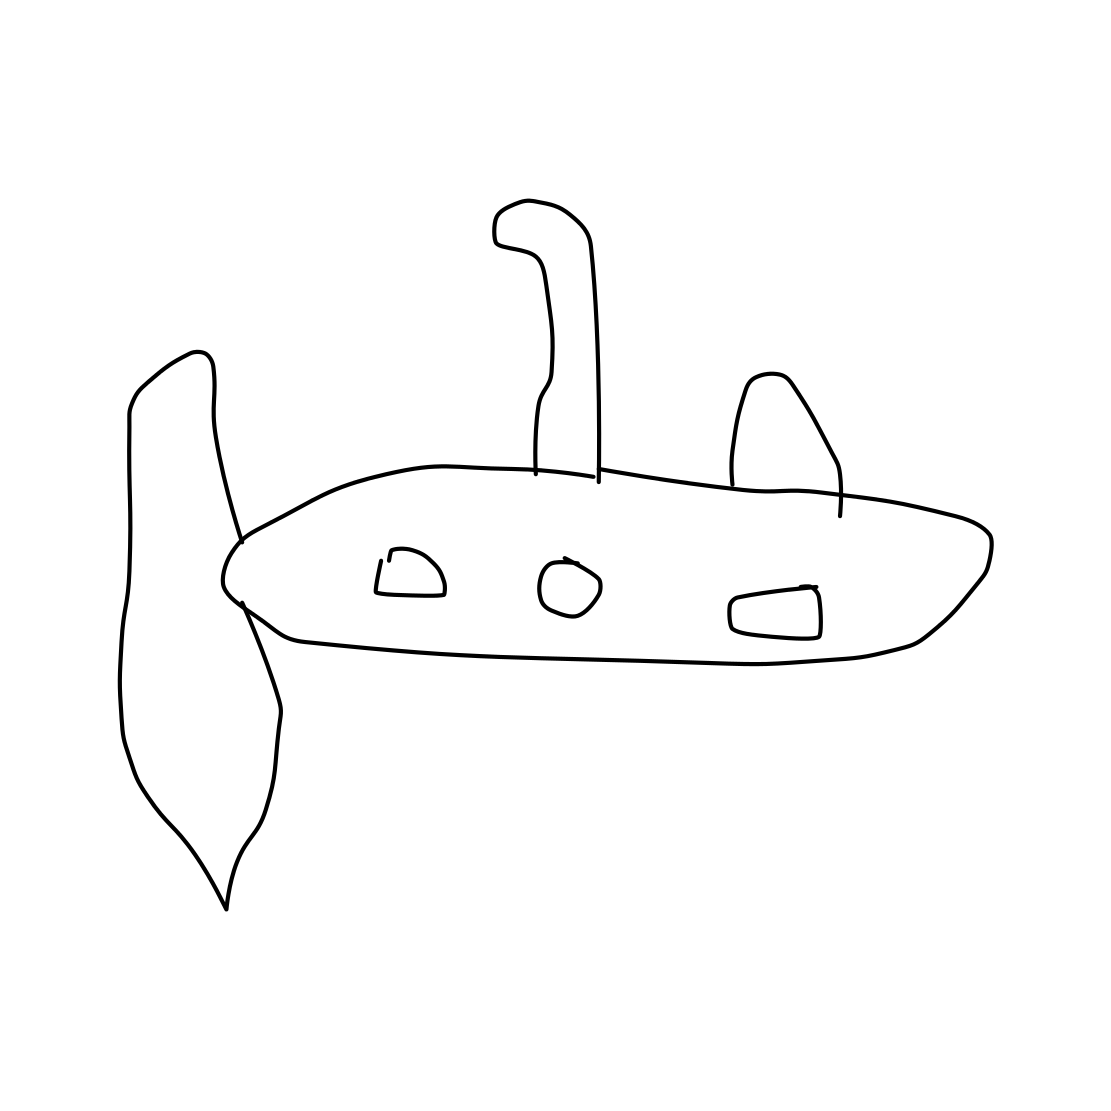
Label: submarine